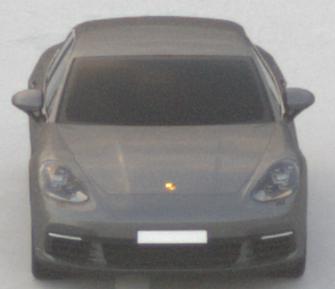
Make: Porsche
Model: Panamera
Detailed model: Panamera (971)
Model produced from: 2016/11
Model produced until: 2018/08
Doors: 5
Color: gray
Road condition: dry road
Daytime: sunrise or sunset
Contrast: low contrast